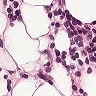
Metastatic tissue present: yes